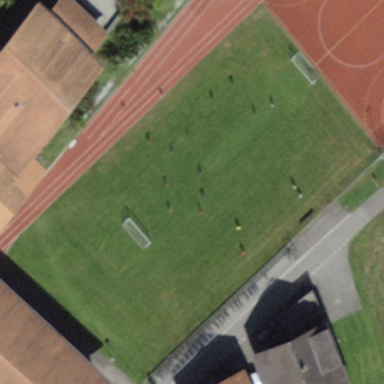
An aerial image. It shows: Soccer pitch for outdoor sports and leisure activities.